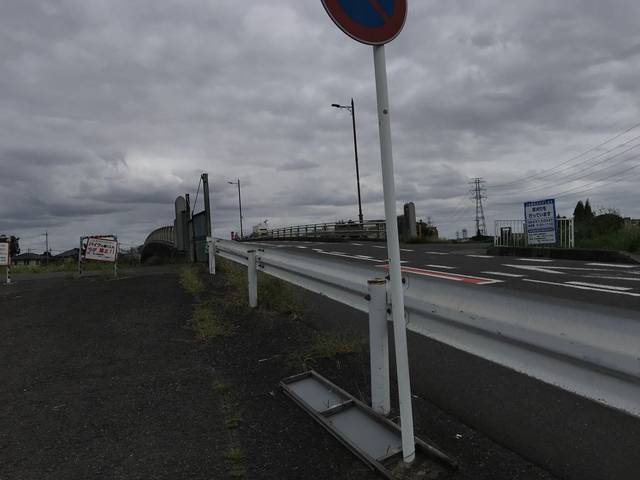
Region: Japan
Coordinates: 35.843, 139.576